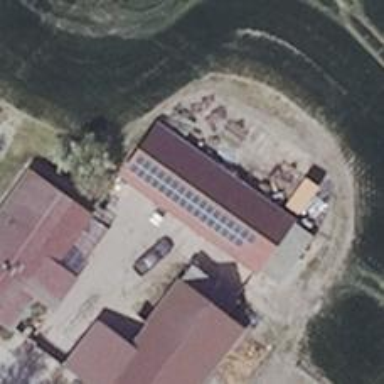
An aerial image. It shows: Small solar photovoltaic panel used as generator to produce electricity.